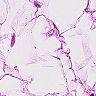
Metastatic tissue present: no